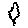
Label: tree